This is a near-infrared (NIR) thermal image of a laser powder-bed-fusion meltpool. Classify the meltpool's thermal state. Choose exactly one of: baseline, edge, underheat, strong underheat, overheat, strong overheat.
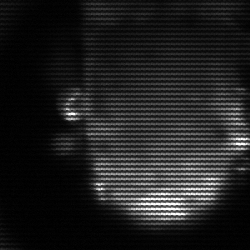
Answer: baseline